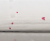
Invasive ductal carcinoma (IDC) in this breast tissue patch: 0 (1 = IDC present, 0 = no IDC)